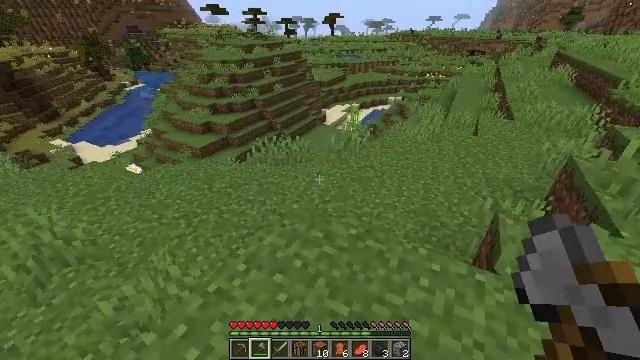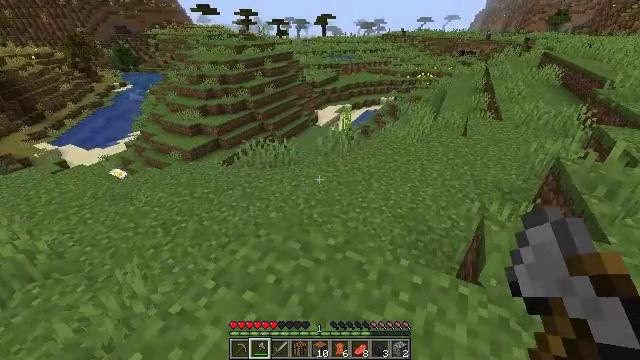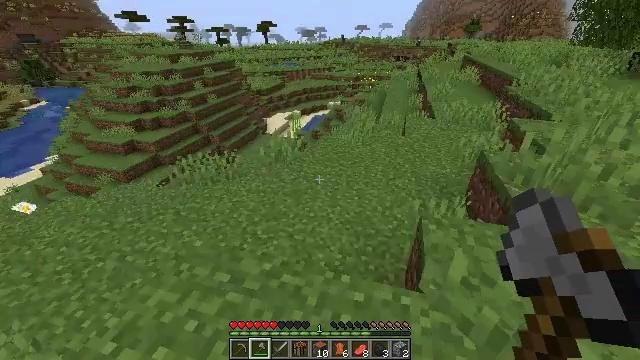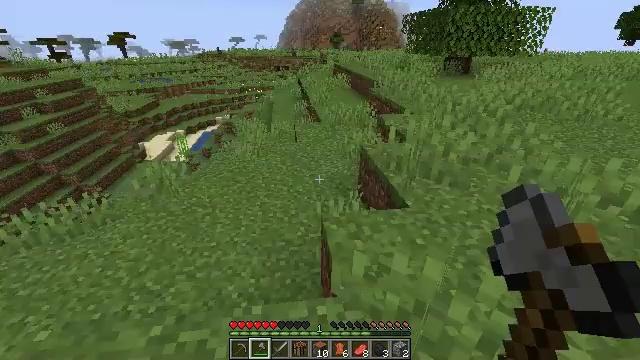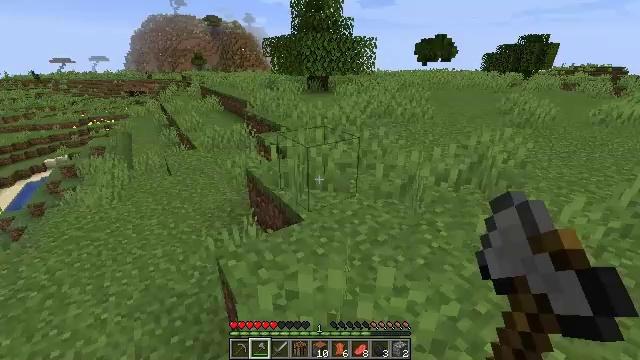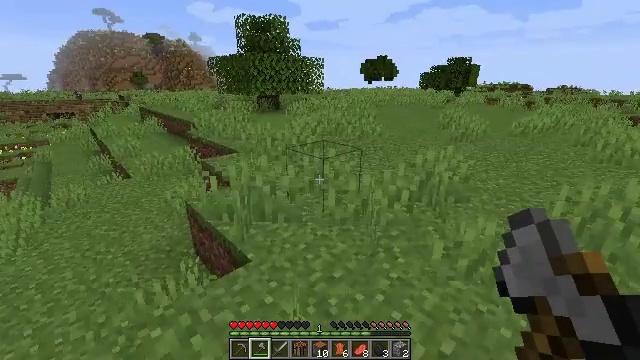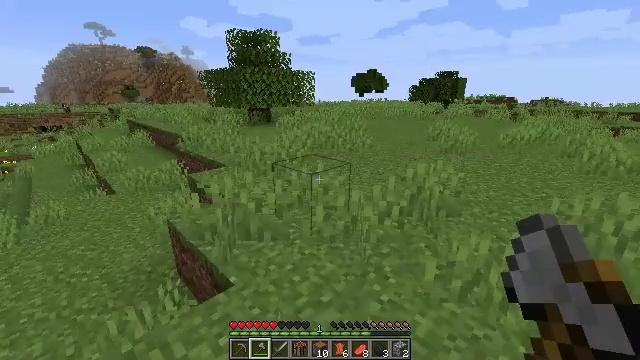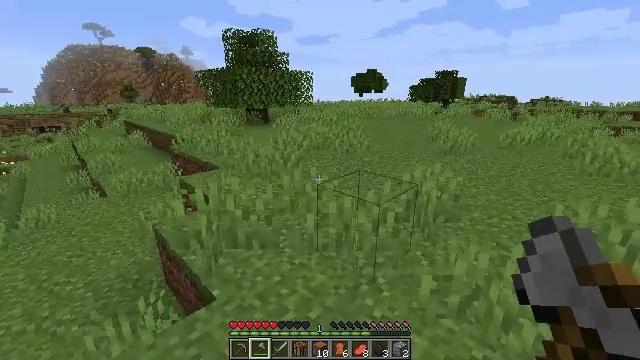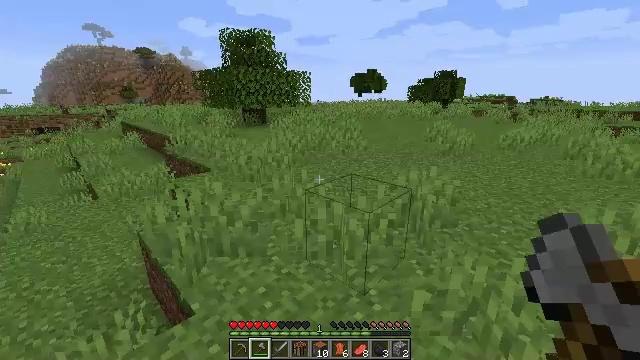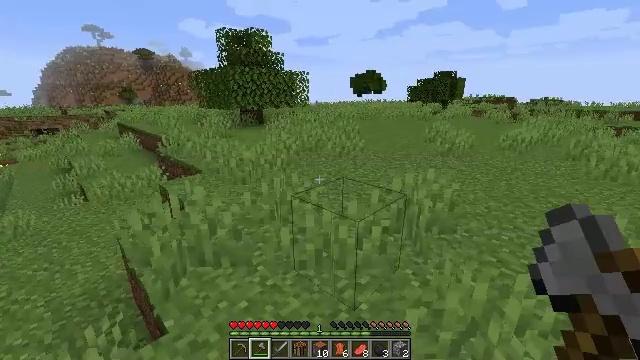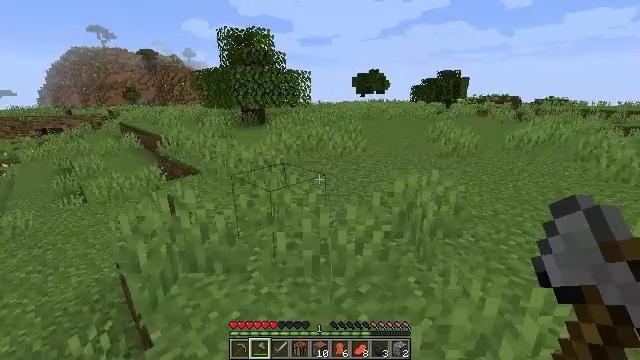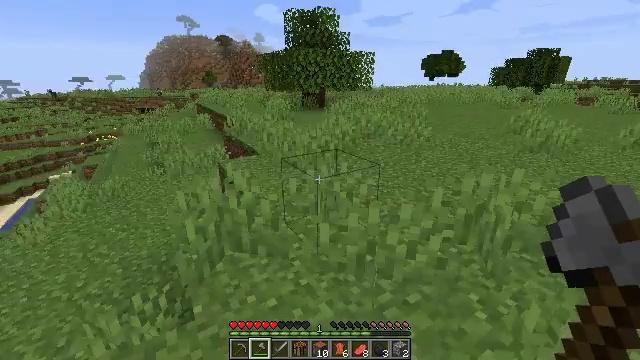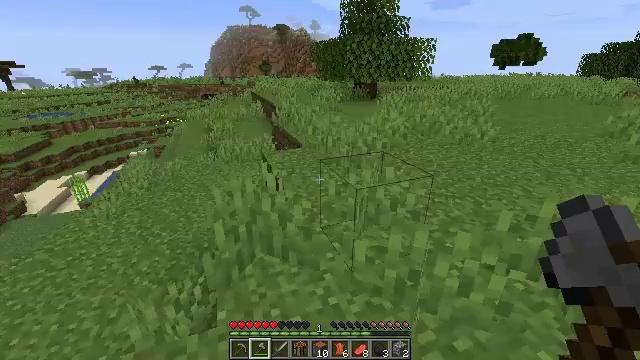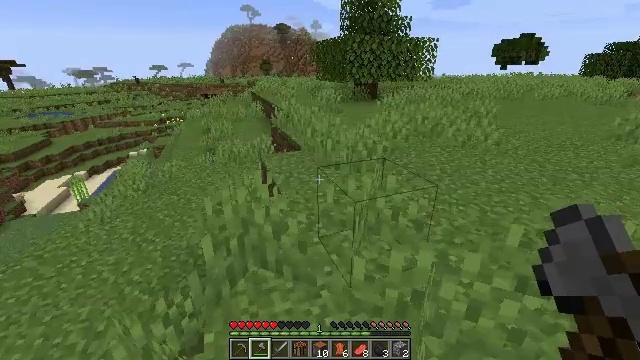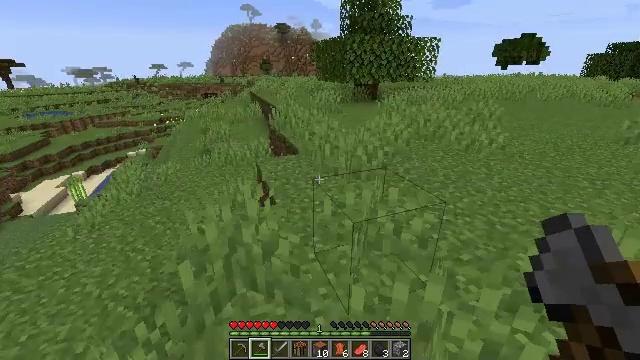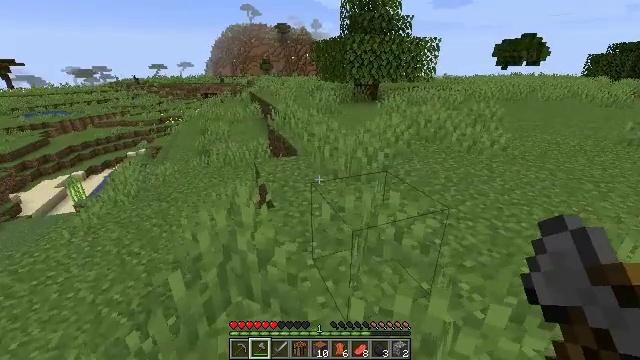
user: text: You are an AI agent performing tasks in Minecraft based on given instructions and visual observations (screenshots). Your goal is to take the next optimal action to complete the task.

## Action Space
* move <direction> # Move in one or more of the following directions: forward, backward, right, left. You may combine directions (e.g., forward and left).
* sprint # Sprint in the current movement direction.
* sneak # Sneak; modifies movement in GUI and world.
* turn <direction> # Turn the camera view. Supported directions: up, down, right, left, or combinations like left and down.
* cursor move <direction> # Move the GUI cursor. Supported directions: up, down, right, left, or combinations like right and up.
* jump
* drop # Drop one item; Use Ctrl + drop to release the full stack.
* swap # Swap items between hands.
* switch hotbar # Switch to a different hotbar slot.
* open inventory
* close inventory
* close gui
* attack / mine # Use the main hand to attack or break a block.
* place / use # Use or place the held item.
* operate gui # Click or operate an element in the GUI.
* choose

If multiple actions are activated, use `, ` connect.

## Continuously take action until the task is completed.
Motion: motion action
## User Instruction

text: Kill the chicken.
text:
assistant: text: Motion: move forward and move right, turn right
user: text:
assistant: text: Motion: move forward and move right, turn right and up
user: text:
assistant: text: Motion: move forward and move right, turn right and up
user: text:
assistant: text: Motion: move forward and move right, turn right and up
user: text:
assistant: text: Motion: move forward and move right, turn right and up
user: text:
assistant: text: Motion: move forward and move right, turn right and up
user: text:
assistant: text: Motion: move forward and move right
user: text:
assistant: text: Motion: move forward and move right
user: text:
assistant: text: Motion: move forward
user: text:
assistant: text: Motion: move forward
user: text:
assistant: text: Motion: move forward, turn left and down
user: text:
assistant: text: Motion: move forward, turn left and down
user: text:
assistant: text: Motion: move forward
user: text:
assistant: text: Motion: move forward
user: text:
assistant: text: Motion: move forward
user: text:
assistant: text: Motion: move forward, sprint, turn right
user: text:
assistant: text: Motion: move forward, sprint, turn right and up
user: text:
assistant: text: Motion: move forward, sprint, turn right and up
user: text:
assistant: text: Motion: move forward, sprint, turn right
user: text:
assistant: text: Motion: move forward, sprint
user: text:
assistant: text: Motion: move forward, sprint
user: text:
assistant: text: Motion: move forward, sprint
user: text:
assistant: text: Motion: move forward, sprint
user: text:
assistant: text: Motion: move forward, sprint
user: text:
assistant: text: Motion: move forward, sprint
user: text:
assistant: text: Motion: move forward, sprint
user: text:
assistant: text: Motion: move forward, sprint
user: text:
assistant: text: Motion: move forward, sprint
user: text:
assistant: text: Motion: move forward, sprint
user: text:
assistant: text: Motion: move forward, sprint, turn right